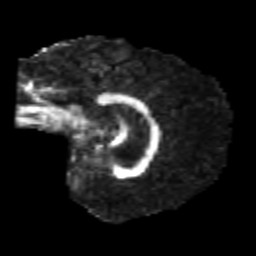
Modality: FA
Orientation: sagittal
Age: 25
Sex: male
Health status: healthy
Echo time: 0.074 s